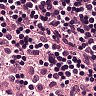
Metastatic tissue present: no